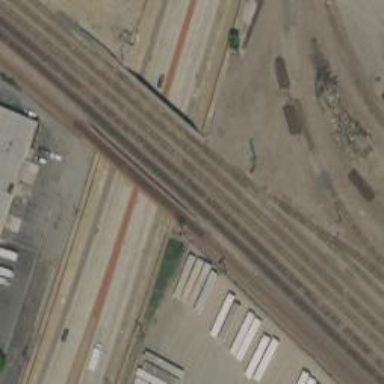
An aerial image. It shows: Railway bridge over siding rail service.